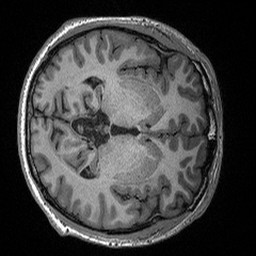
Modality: T1w
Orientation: axial
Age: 28
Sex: male
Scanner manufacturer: siemens
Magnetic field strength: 3 T
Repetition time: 2.3 s
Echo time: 0.00298 s